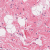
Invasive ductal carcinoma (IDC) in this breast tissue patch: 0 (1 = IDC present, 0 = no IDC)